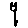
Label: cat